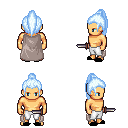
a pixel art fantasy rpg character, male body template, human, tanned skin, gray cape, white pants, white cyan long topknot hairstyle, black slippers, dagger, four views (front, back, left, right), 2x2 character sprite sheet, small pixel art, hard edges, no anti-aliasing